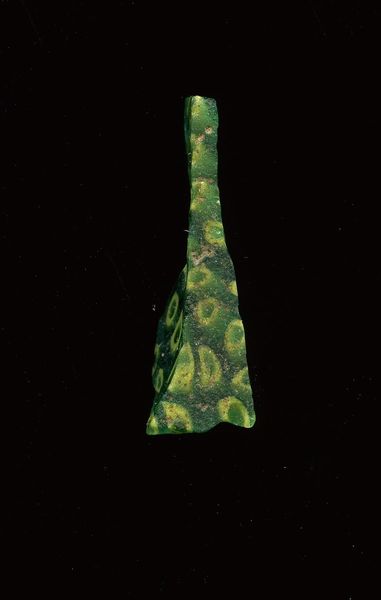
Titel: Mosaikglasfragment
Standort: Hamburg
Institution: Museum für Kunst und Gewerbe Hamburg
Schlagwörter: glas, antike, geschnitten, mosaik, wandschmuck, kaiserzeit, gepresst, bodenbeläge, frühe kaiserzeit, prinzipat, römische, mittlere, späte